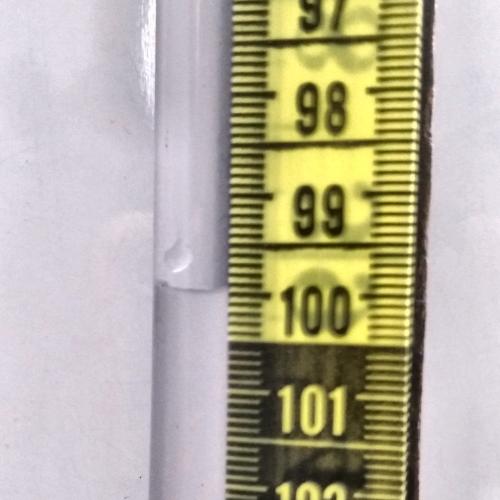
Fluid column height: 99.9 cm